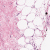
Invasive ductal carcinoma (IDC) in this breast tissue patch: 0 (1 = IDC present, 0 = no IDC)